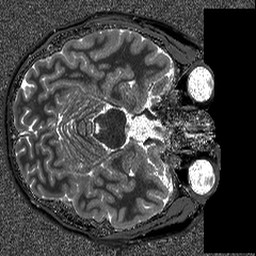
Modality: T1map
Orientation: axial
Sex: male